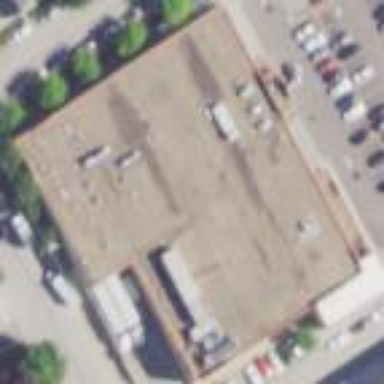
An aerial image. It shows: Supermarket building.